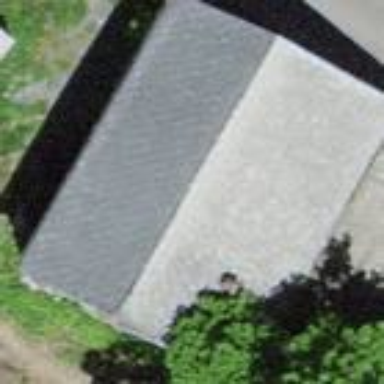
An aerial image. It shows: Gabled roof on farm auxiliary building.